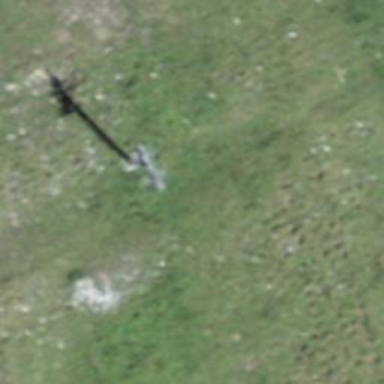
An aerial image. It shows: Pylon for aerialway.